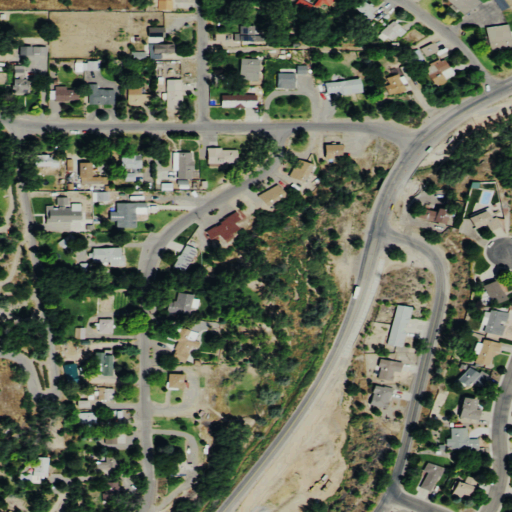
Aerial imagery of valley in Colorado named No Thoroughfare Canyon containing low intensity development, medium intensity development, open development, and high intensity development